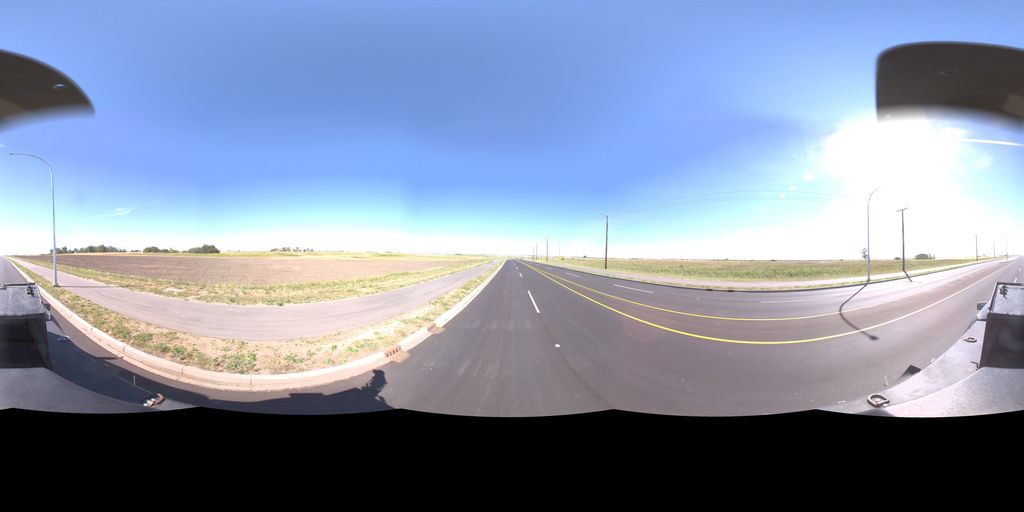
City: saskatoon